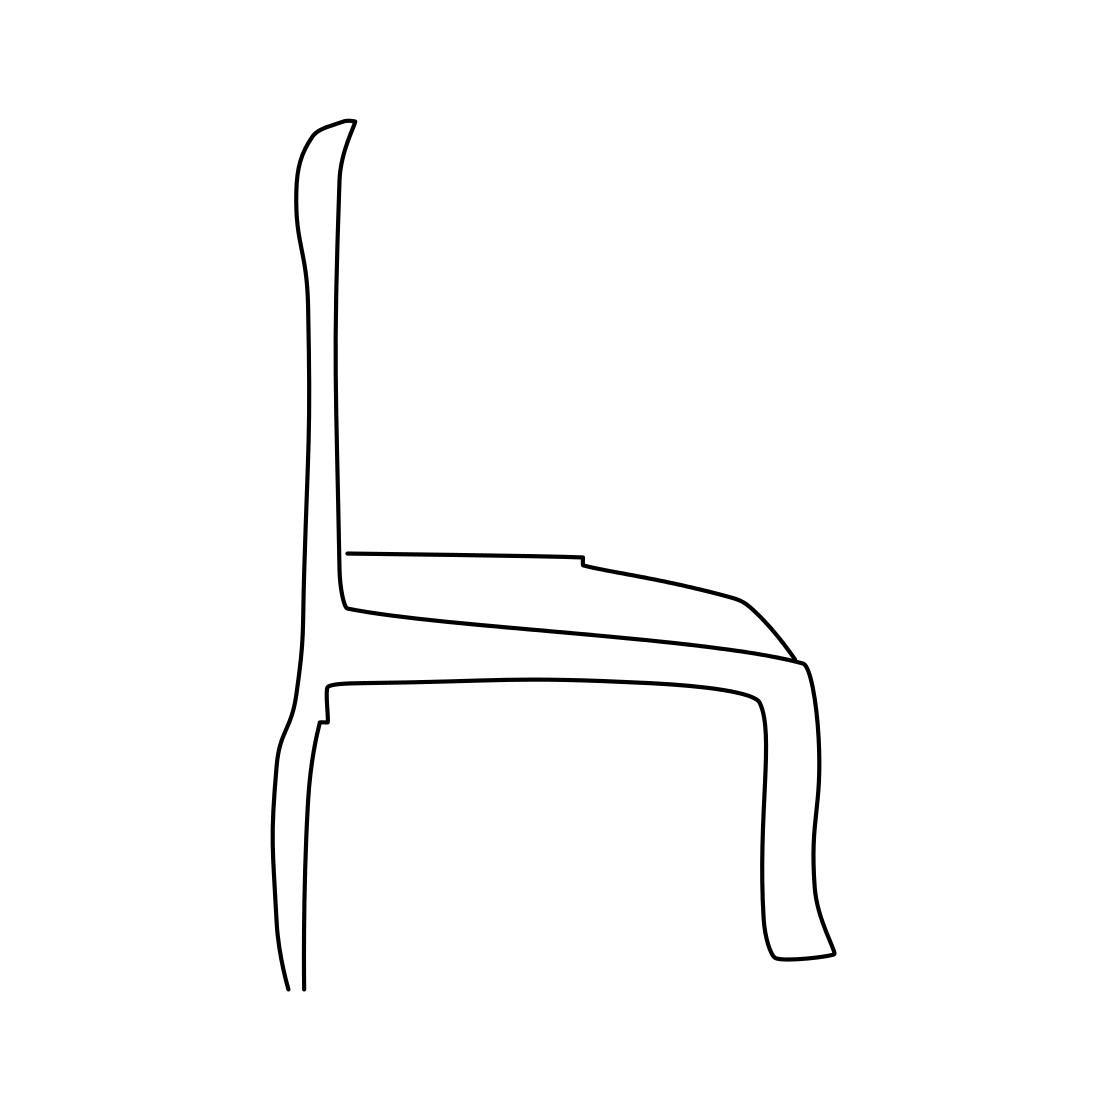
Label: chair